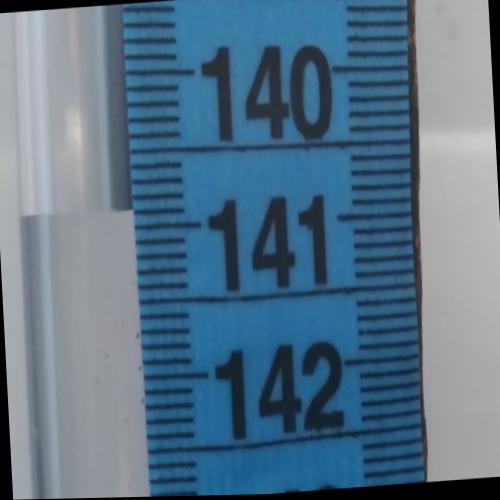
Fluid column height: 140.9 cm